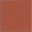
Piece: xx